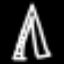
Label: The Eiffel Tower